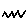
Label: zigzag